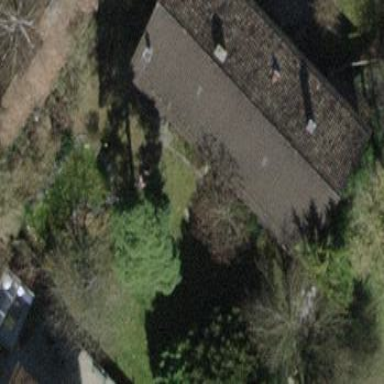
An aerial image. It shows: Building with tile roof.